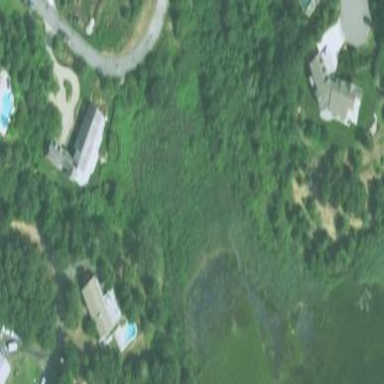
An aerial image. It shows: Wetland area characterized by wet meadow.